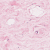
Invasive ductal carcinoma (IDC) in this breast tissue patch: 0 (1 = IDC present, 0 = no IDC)